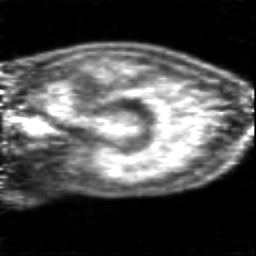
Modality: PET
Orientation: sagittal
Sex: female
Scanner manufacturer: siemens